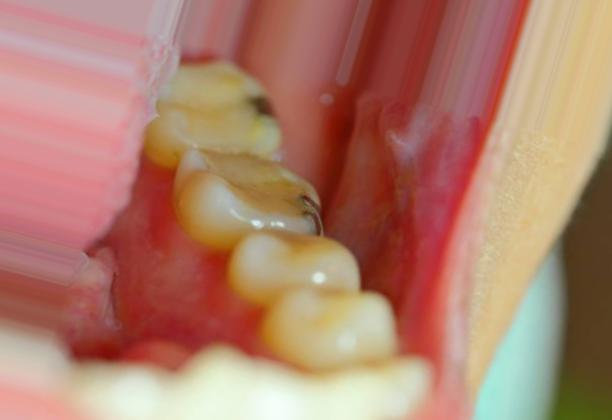
Condition: Caries